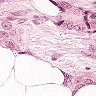
Metastatic tissue present: yes